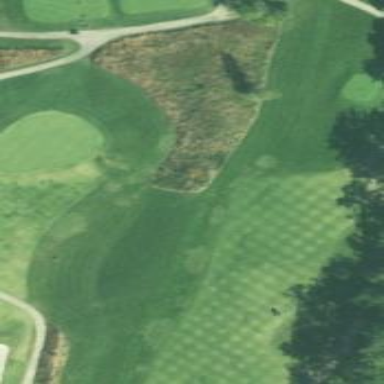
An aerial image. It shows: Scenic golf fairway.